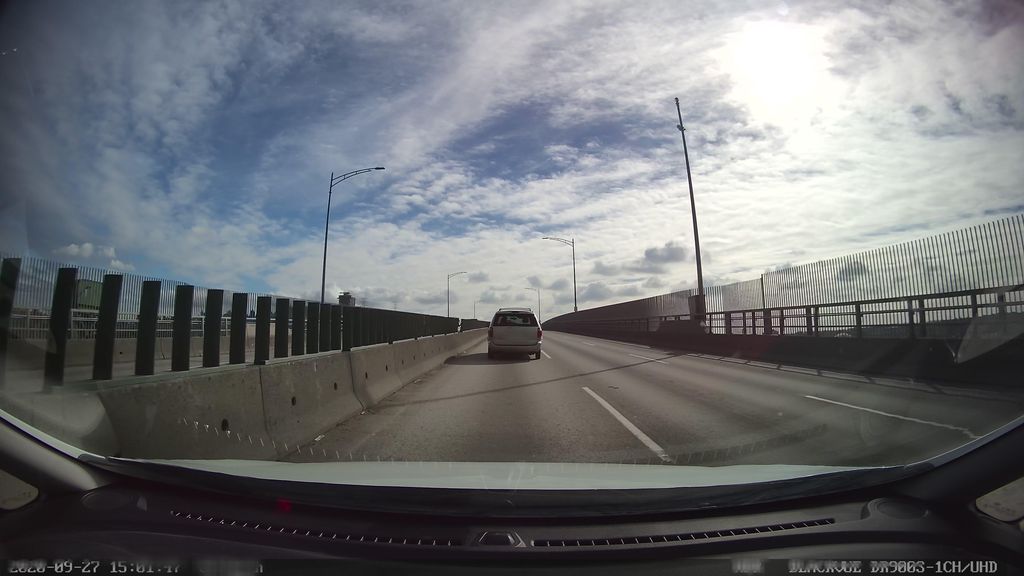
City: vancouver